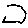
Label: hexagon